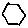
Label: hexagon